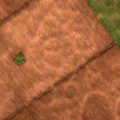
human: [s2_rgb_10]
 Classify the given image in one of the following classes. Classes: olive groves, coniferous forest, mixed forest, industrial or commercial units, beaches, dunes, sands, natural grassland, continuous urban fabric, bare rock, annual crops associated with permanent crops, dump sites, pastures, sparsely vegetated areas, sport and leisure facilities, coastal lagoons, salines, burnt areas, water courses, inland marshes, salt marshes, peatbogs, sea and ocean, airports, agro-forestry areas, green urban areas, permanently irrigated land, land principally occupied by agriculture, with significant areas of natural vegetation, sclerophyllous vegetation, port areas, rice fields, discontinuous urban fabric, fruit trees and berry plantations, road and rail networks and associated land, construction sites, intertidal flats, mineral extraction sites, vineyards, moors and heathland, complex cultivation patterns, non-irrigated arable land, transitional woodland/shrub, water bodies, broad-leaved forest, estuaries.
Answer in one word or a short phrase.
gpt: non-irrigated arable land